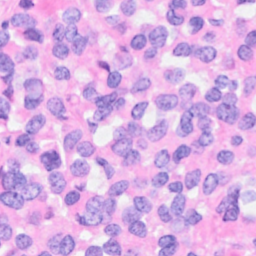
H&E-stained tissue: Breast